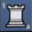
Piece: wR